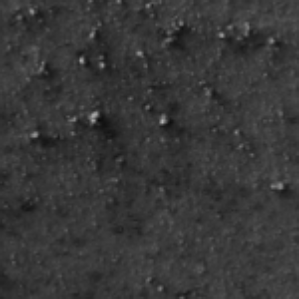
Label: frost